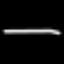
Label: line